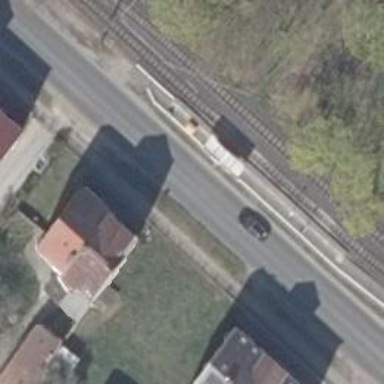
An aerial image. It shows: Tram stop.